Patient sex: M
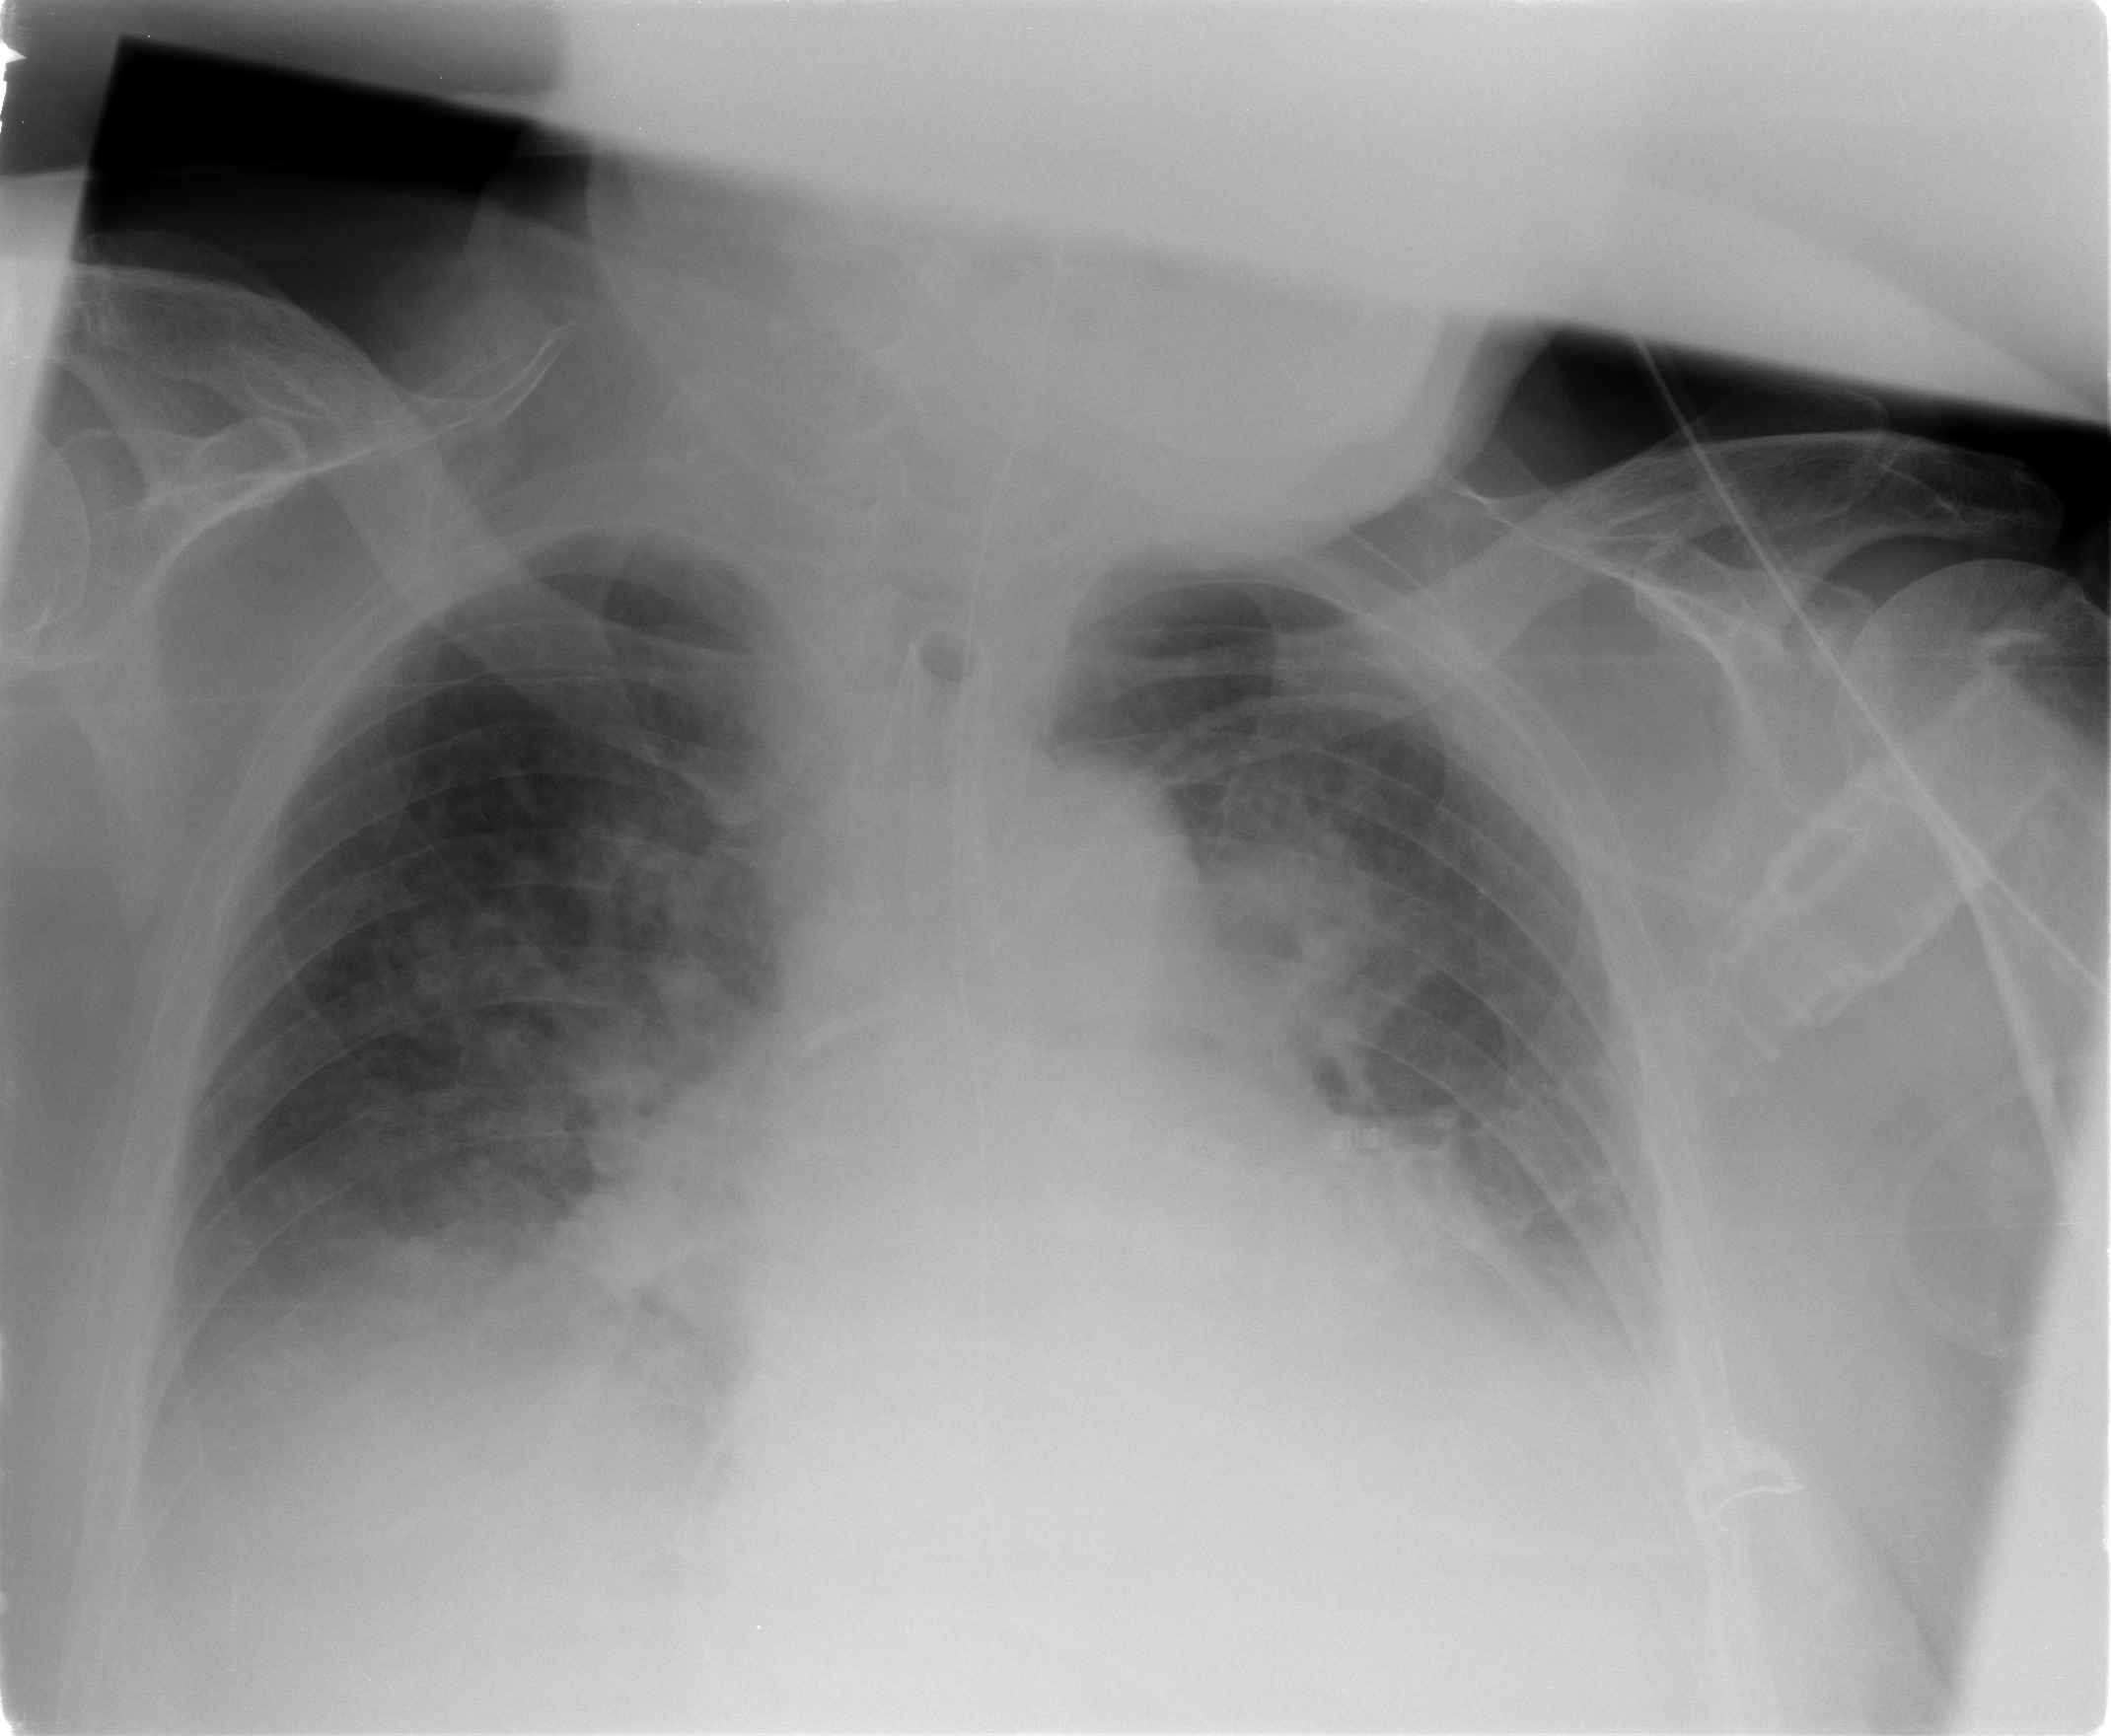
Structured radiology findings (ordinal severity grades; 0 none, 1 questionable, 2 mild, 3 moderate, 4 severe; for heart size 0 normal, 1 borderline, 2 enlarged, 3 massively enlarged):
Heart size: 2
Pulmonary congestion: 2
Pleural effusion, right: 2
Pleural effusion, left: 2
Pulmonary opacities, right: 1
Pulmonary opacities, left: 1
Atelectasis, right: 2
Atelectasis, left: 2